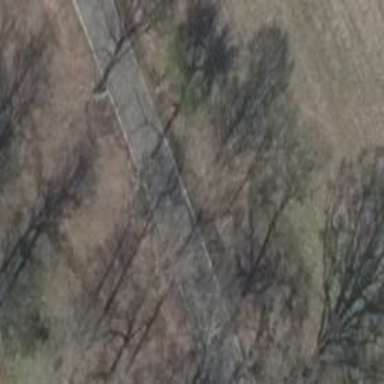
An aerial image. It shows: Row of broadleaved trees.